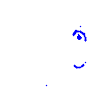
Particle: kaon